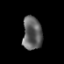
Tissue: prostate
Cell type: T cells
Senescence score: 0.3327
Nuclear area (px): 632
Mean DAPI intensity: 97.12